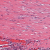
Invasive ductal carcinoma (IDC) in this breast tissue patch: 0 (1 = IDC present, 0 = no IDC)